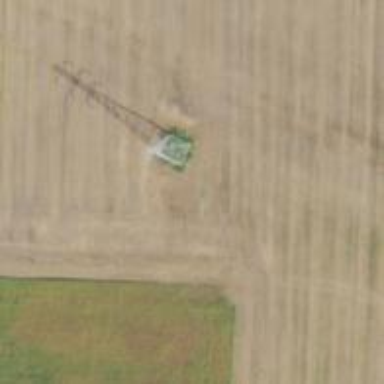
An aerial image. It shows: Lattice structure tower used for power transmission.